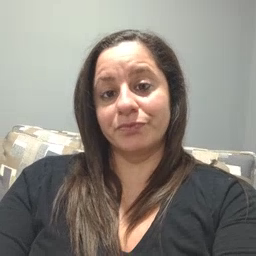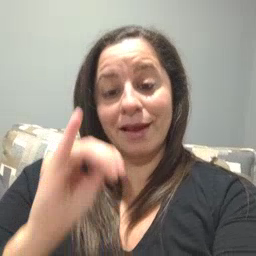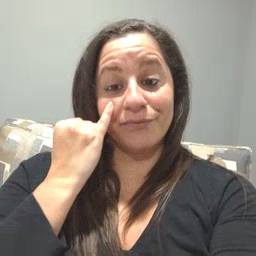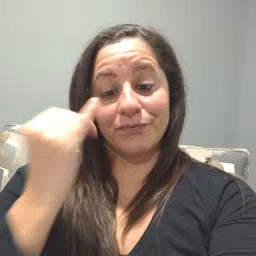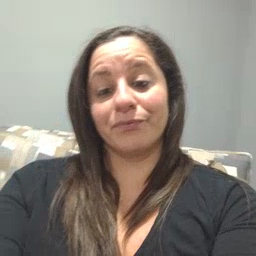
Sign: if